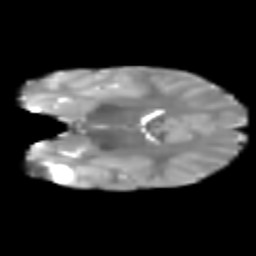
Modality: T2w
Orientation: coronal
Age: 7
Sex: female
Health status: healthy